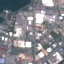
Land use / land cover class: Industrial